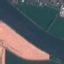
Land use / land cover: River